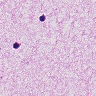
Metastatic tissue present: no